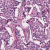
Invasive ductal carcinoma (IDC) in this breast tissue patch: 1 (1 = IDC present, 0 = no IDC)